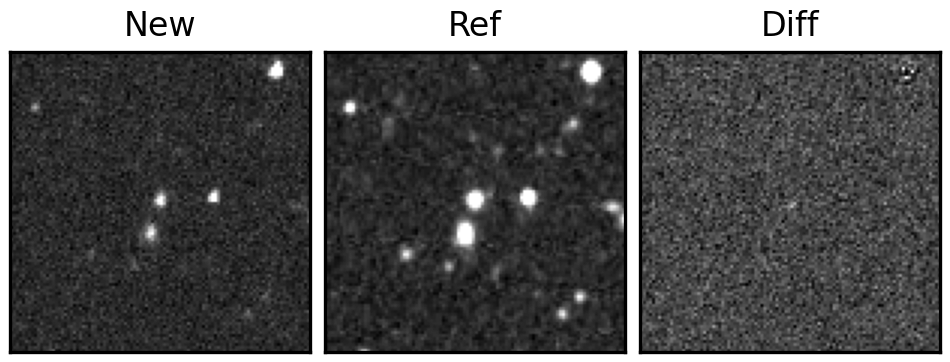
Label: real